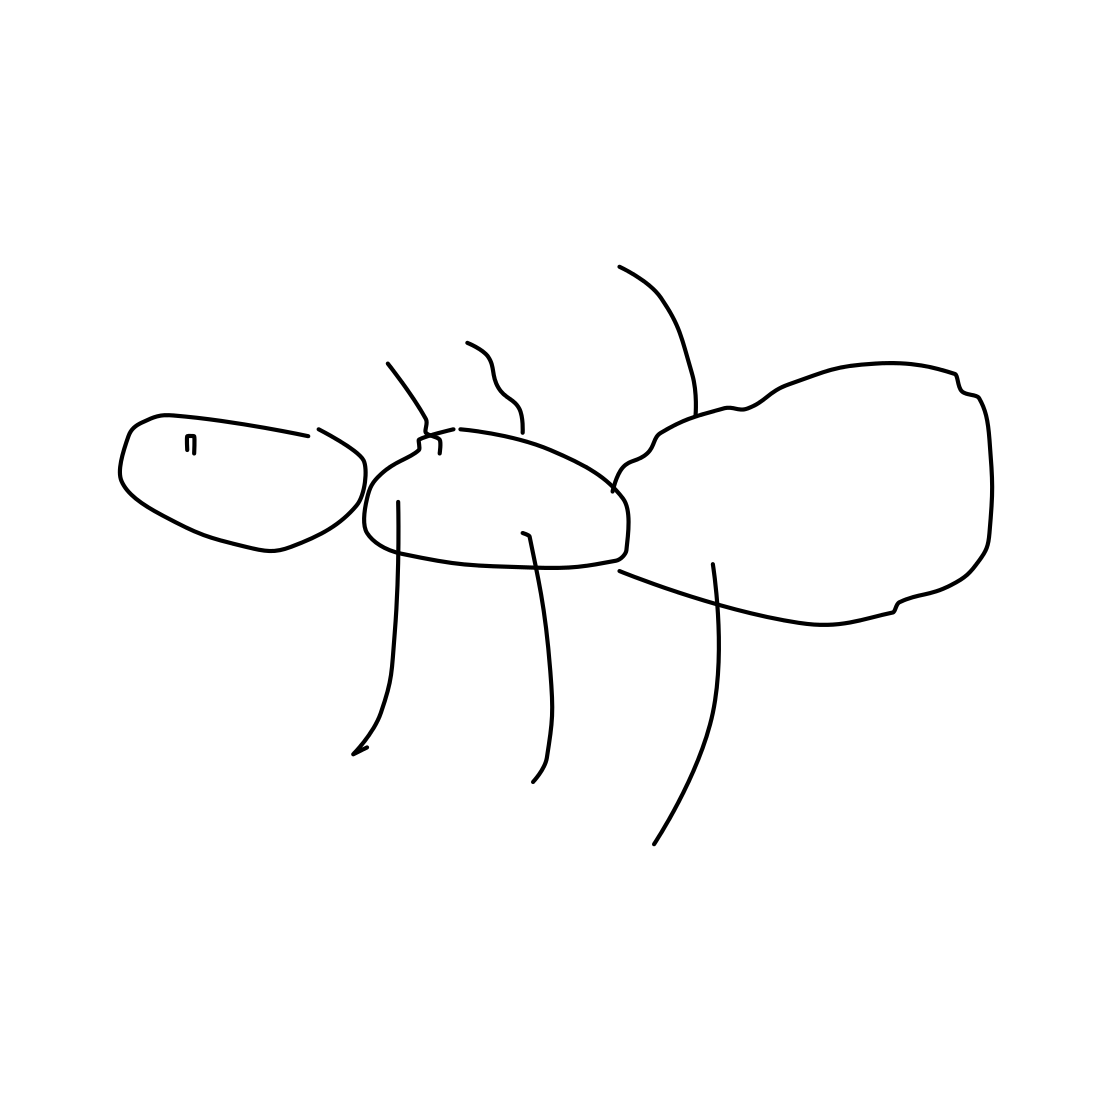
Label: ant